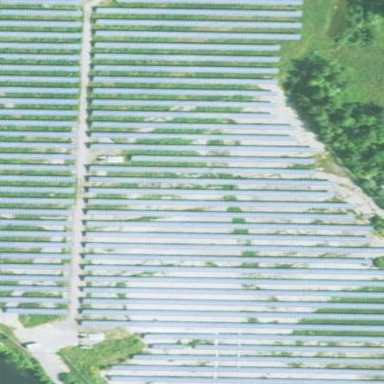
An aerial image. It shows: Solar photovoltaic power plant surrounded by fence.